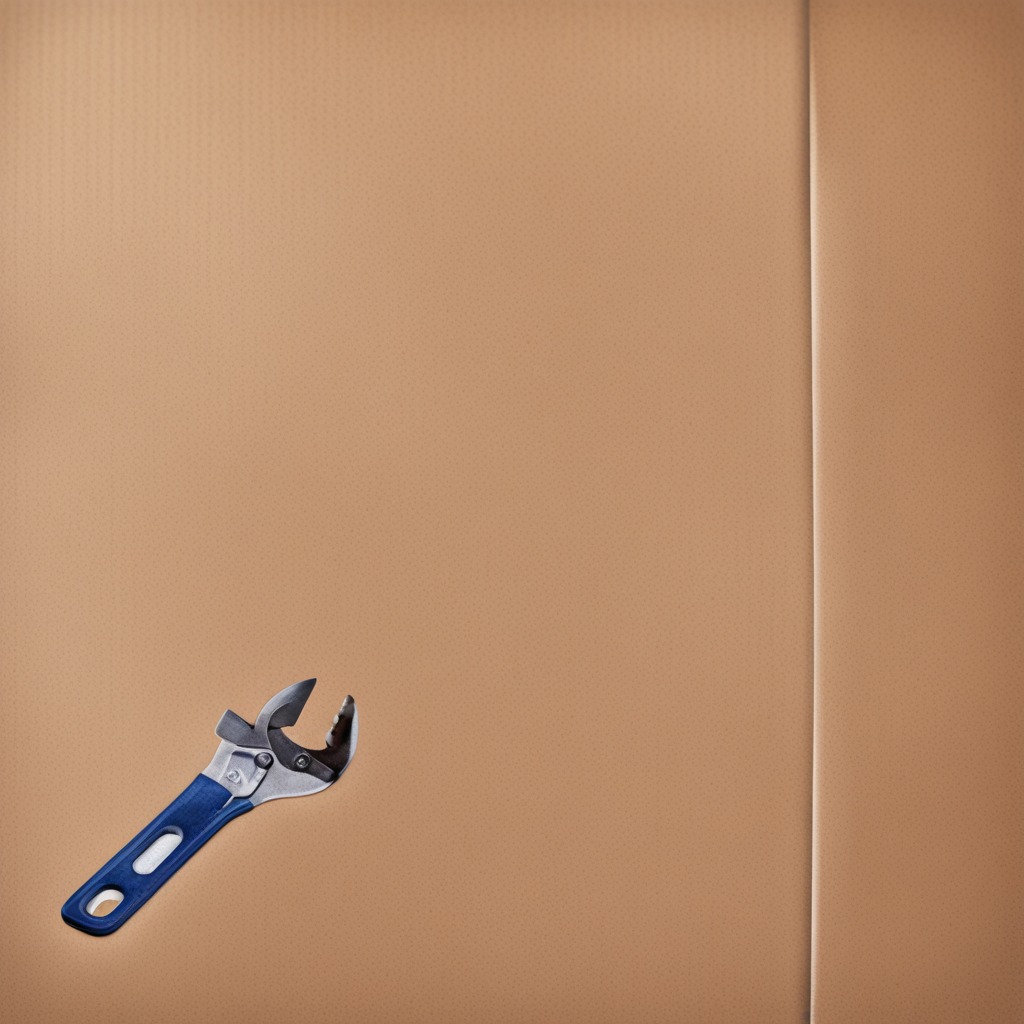
An wrench lies on the cardboard box surface in an outdoor workshop during daytime bright natural light soft shadows slightly creased but